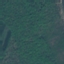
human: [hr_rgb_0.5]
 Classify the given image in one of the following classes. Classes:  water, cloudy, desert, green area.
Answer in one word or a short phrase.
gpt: green area